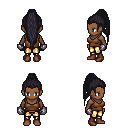
a pixel art fantasy rpg character, female body template, human, dark skin, brown pirate shirt, gold greaves, raven extra-long topknot hairstyle, metal gloves, brown shoes, four views (front, back, left, right), 2x2 character sprite sheet, small pixel art, hard edges, no anti-aliasing